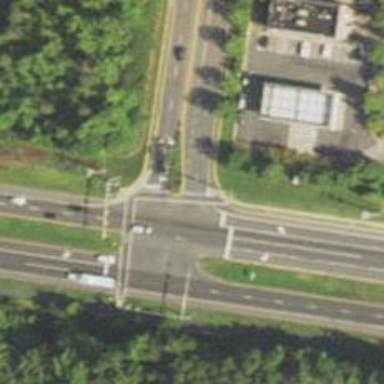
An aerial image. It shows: Marked road crossing.